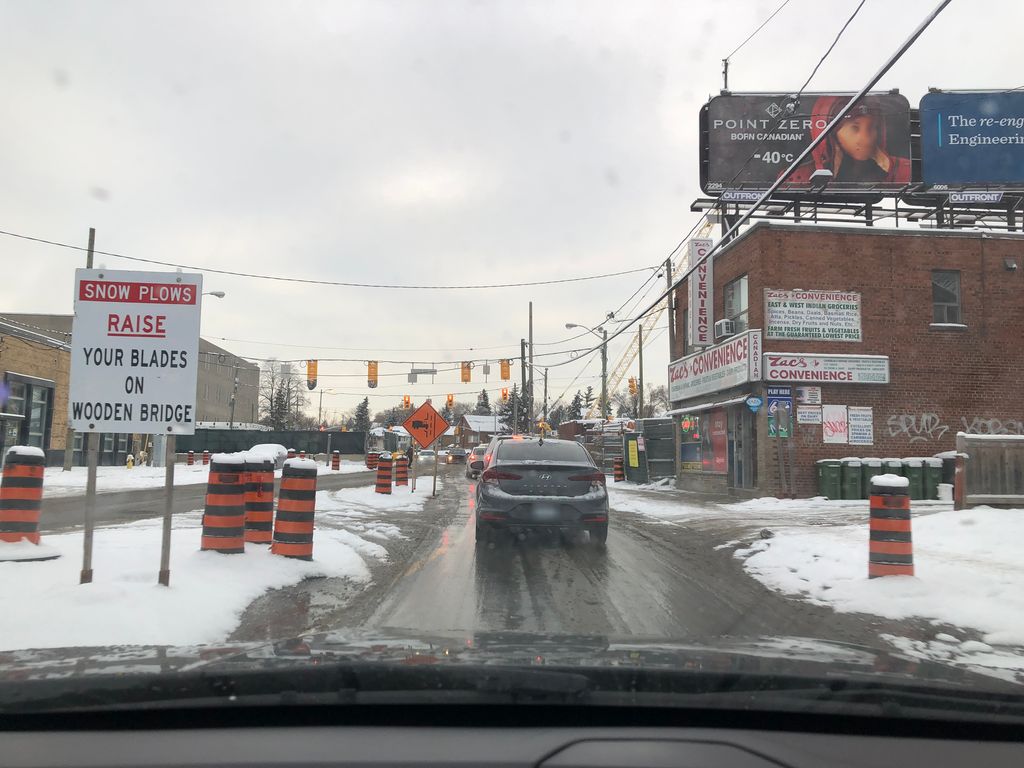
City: toronto